Field crop: maize
Growth stage: 2
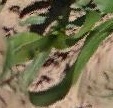
Species: maize